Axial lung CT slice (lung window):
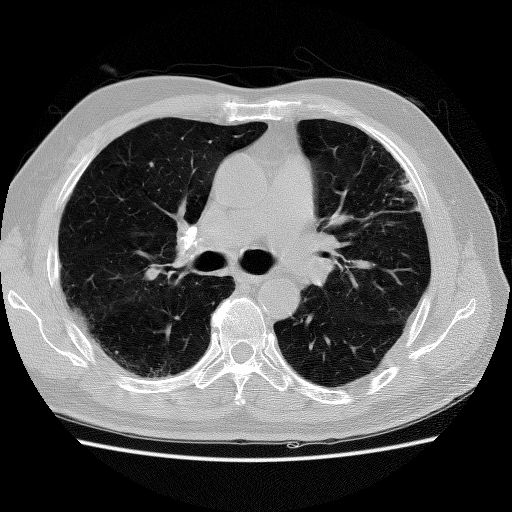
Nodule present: no